Question: When I call a rest service then i will get .html file from server. But it showing scripts for 1 or 2 seconds. Then it shows correct values.My problem is page loads first then controller binds data. Is there is any way to bind data before loading page?
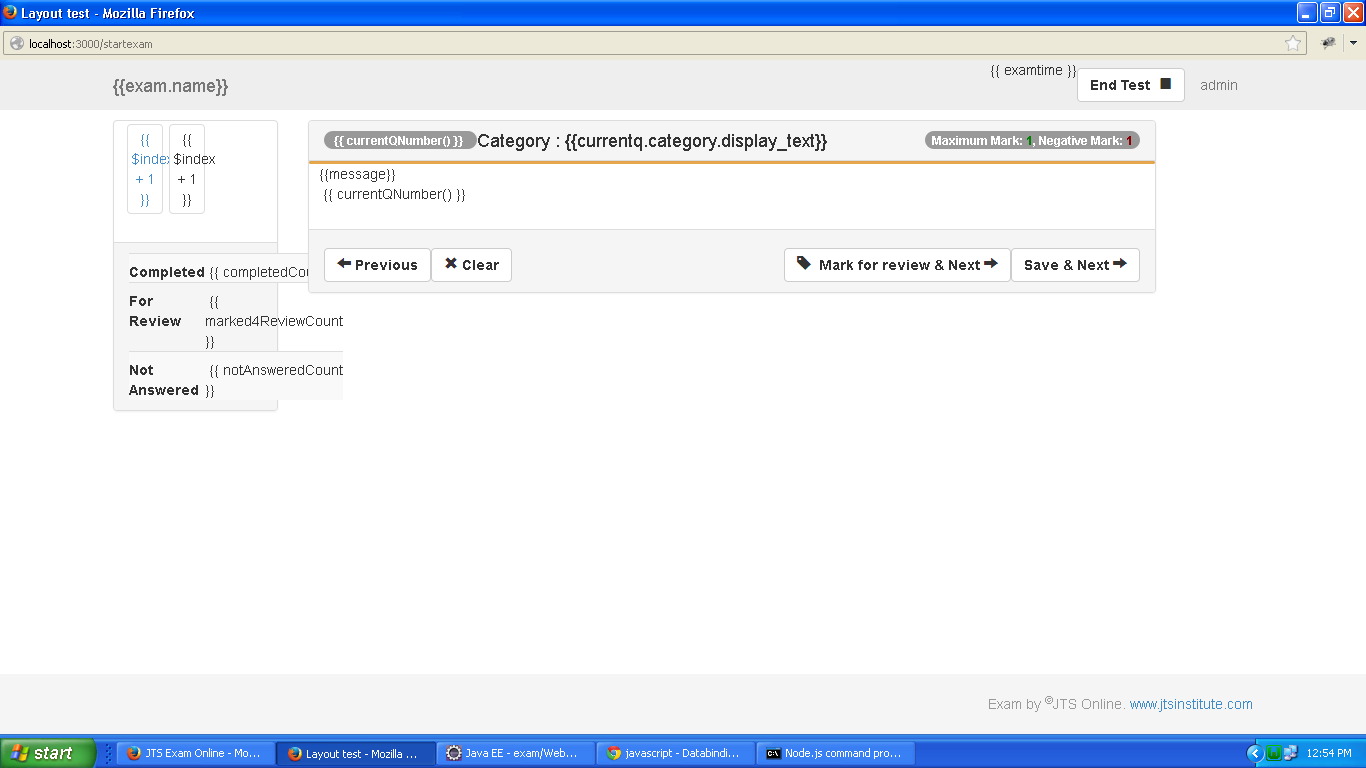
Answer: There are basically two options that I know of:
1. The preferred option is to add ng-cloak to sections of the page that contain angular templates. From the docs: <div id="template1" ng-cloak>{{ 'hello' }}</div> <div id="template2" ng-cloak class="ng-cloak">{{ 'hello IE7' }}</div>
2. Use ng-bind instead of the {{ }} approach. For example: <div ng-bind="marked4Reviewcount"></div>